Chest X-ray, AP view. Patient: 56 years old, sex F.
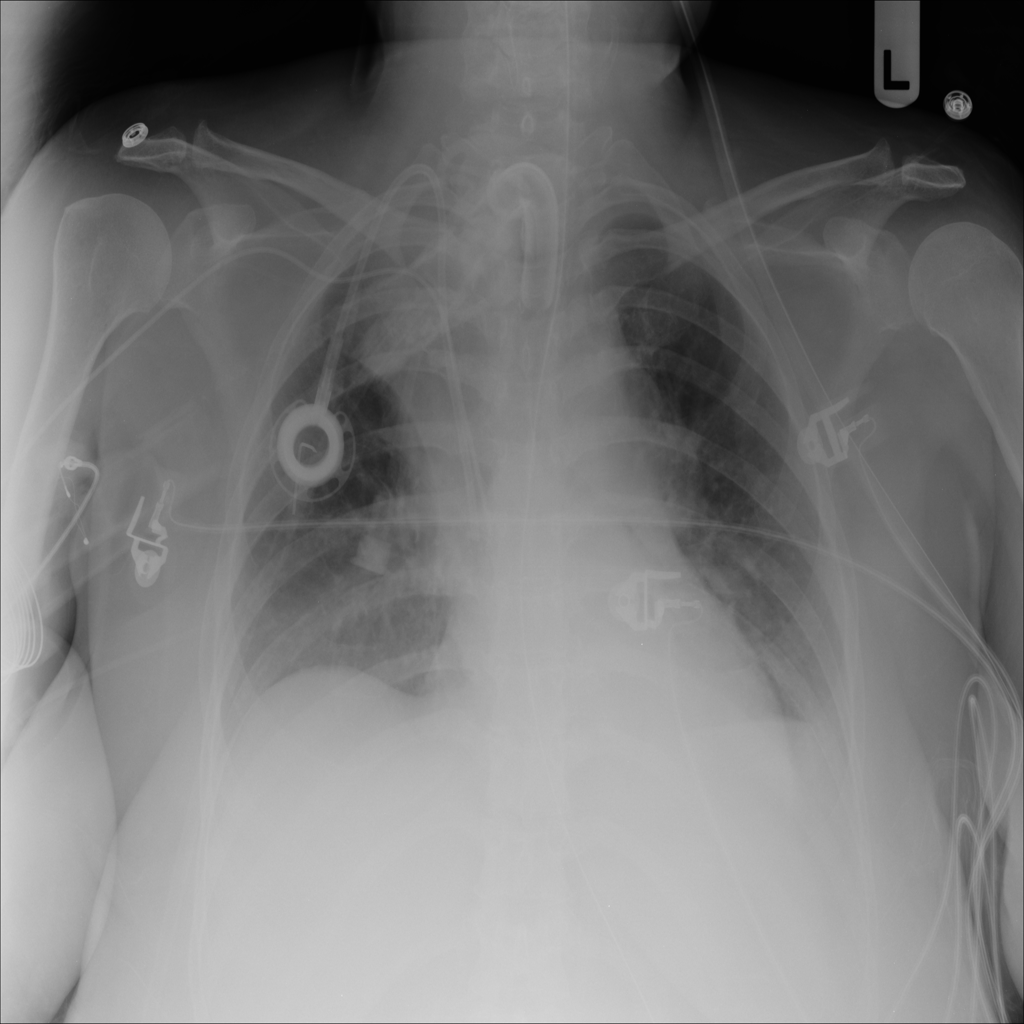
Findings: No Finding